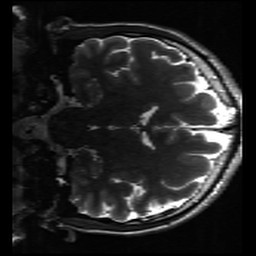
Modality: inplaneT2
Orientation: coronal